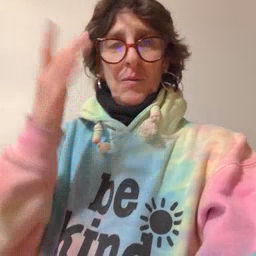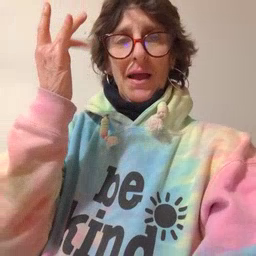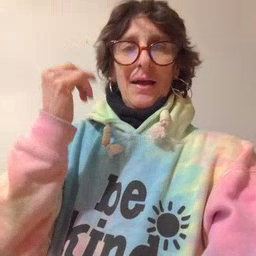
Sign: why